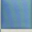
Piece: xx